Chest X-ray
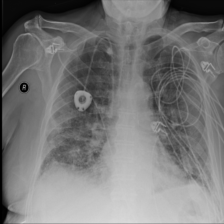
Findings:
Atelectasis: negative
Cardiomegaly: negative
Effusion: negative
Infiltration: negative
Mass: negative
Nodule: negative
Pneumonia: negative
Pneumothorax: negative
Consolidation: negative
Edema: negative
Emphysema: negative
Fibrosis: negative
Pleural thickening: negative
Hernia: negative